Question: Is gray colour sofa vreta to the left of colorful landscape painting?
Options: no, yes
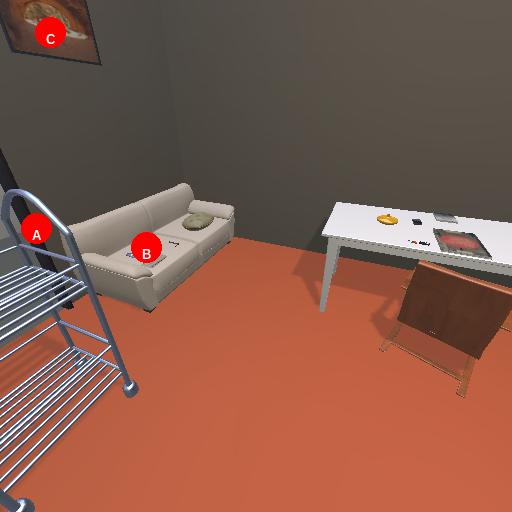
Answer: no